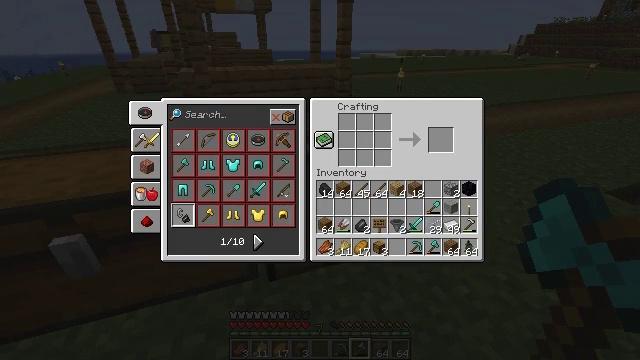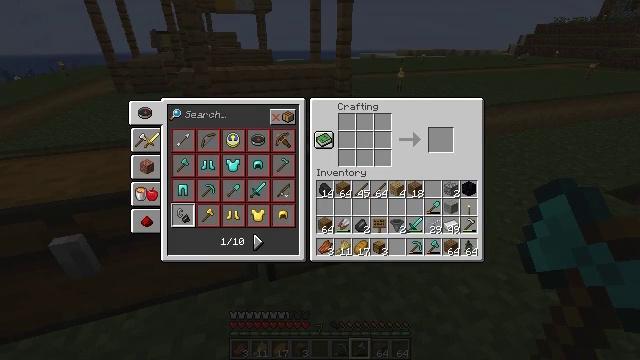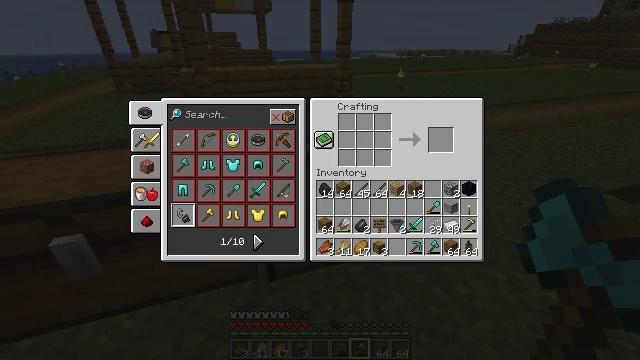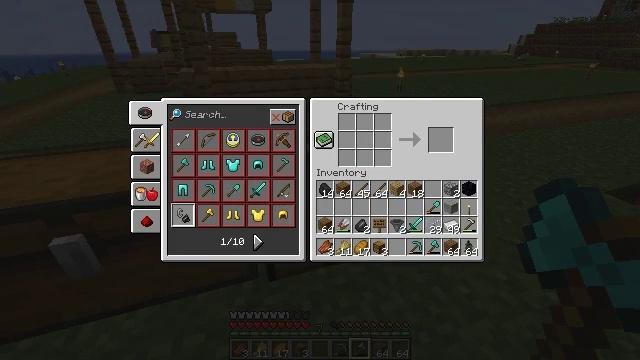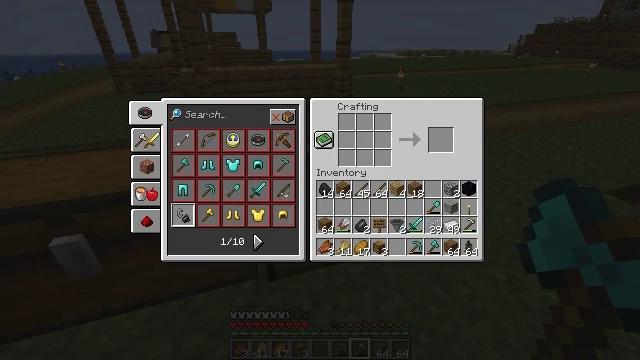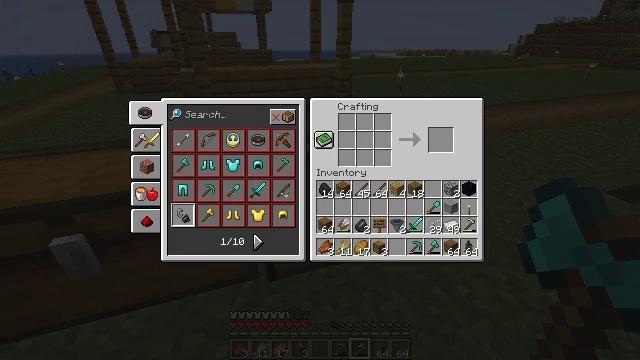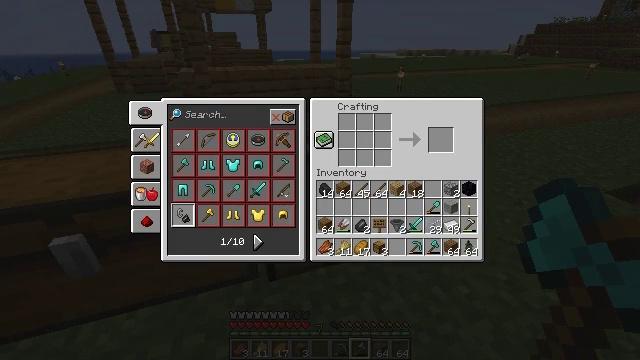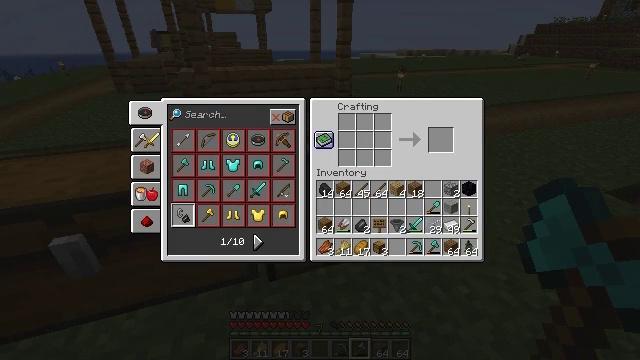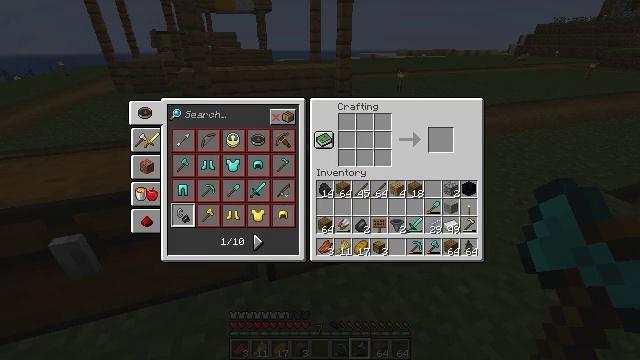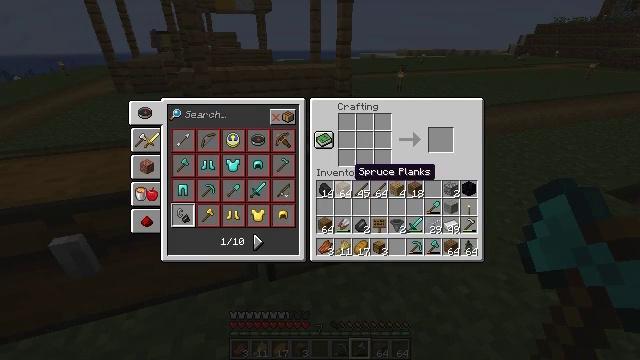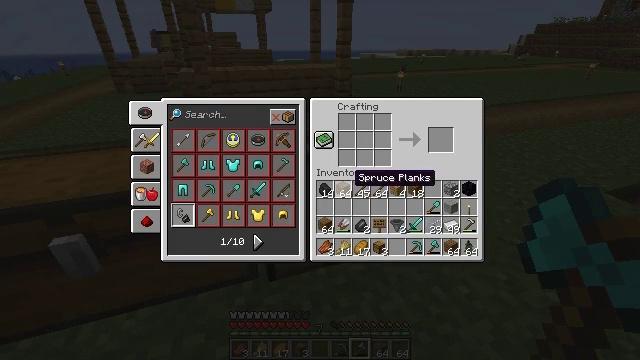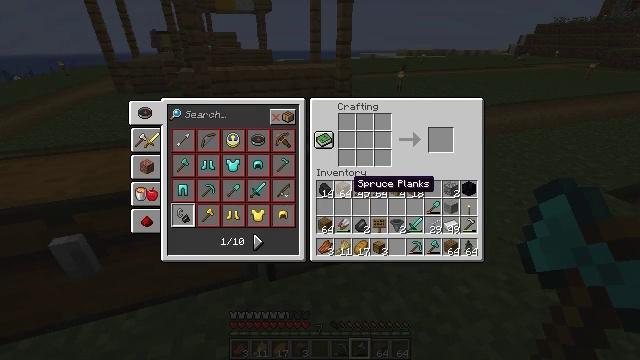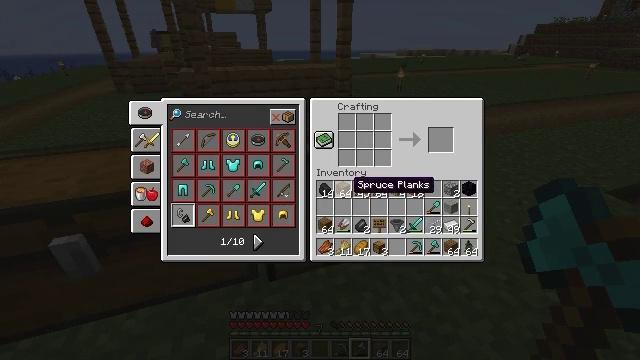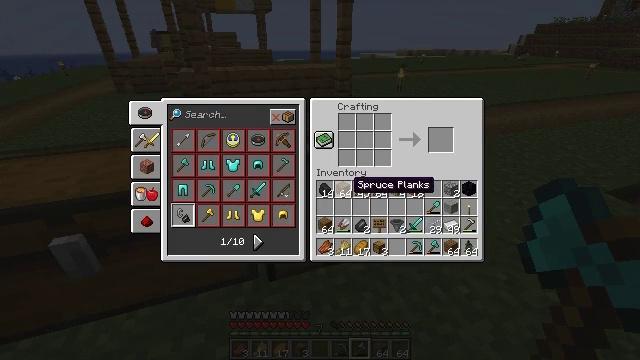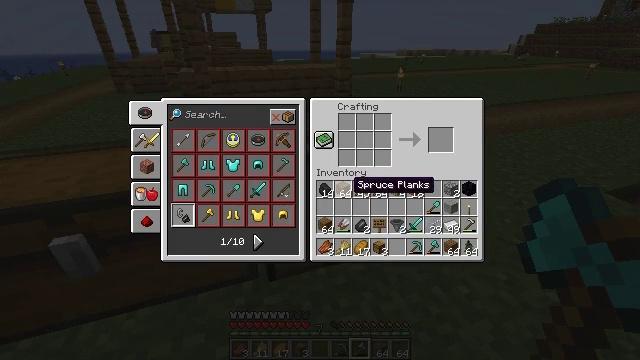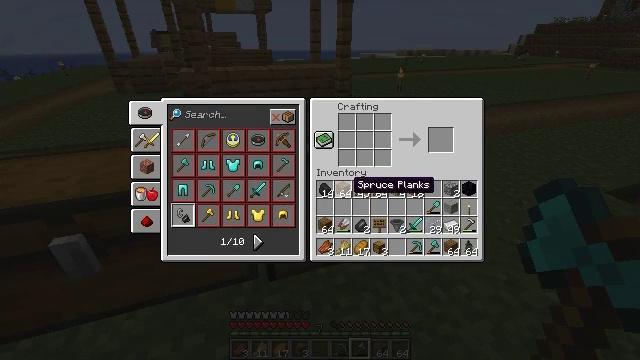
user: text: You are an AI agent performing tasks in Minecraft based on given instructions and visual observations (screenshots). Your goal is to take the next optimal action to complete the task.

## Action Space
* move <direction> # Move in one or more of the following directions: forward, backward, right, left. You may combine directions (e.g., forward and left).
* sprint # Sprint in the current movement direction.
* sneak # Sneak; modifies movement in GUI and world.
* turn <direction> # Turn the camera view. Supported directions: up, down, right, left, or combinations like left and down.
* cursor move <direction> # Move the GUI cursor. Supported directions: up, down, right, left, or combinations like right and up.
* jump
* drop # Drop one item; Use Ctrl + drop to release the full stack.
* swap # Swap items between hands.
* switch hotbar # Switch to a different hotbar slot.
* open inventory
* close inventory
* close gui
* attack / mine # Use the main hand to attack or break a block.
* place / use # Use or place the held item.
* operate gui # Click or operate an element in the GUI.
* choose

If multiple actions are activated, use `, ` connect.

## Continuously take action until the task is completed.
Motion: motion action
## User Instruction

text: Open the crafting table and craft a spruce sign.
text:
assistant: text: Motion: no_op
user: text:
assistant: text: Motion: no_op
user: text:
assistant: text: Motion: cursor move left
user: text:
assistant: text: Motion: no_op
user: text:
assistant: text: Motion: no_op
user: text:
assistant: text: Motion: cursor move right
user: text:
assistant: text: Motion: cursor move right and down
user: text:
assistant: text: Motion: cursor move right and down
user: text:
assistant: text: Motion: cursor move down
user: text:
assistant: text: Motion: no_op
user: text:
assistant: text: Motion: no_op
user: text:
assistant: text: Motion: no_op
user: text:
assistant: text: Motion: no_op
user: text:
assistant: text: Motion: no_op
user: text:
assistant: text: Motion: no_op
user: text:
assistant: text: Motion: no_op
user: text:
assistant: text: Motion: no_op
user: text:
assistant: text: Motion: no_op
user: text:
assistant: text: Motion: operate gui
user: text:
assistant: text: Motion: operate gui
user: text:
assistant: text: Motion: no_op
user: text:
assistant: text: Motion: cursor move right and up
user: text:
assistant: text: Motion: cursor move right and up
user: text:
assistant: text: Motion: cursor move up
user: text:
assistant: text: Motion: no_op
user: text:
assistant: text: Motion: no_op
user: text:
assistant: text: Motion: no_op
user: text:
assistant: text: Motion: no_op
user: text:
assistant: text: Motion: no_op
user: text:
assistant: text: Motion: no_op